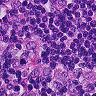
Metastatic tissue present: yes